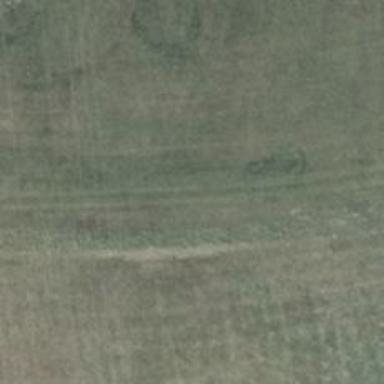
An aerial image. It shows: Grassy track with grade 5 track type.